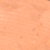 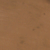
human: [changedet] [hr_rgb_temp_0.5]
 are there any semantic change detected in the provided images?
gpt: There is no change to mention.